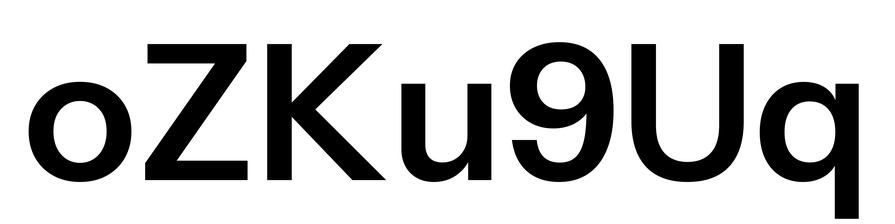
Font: InstrumentSans_SemiBold